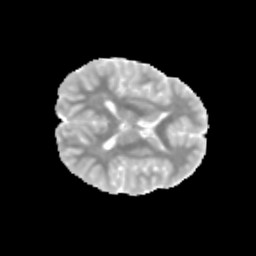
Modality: MD
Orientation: axial
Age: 12
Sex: male
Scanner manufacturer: siemens
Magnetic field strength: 3 T
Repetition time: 3.8 s
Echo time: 0.07 s